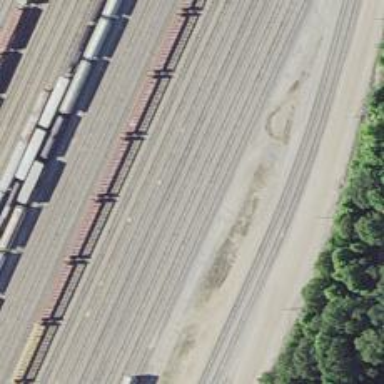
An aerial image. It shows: Railway siding for service.